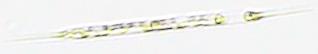
Label: Rhizosolenia